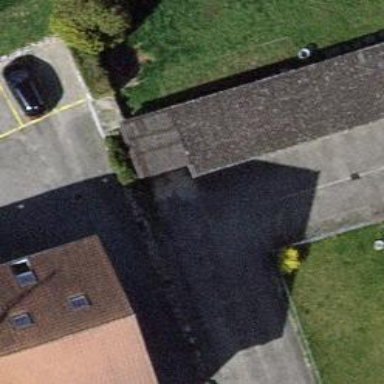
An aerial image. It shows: Garage building.